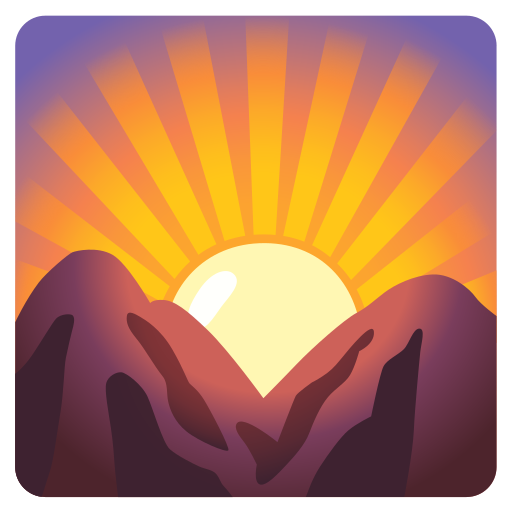
Emoji: 🌄